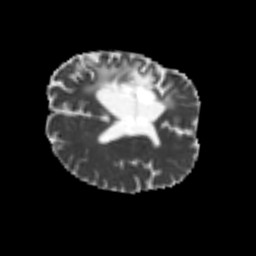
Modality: MD
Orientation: axial
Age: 57
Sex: male
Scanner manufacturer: siemens
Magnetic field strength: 3 T
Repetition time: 4.987 s
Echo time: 0.0792 s